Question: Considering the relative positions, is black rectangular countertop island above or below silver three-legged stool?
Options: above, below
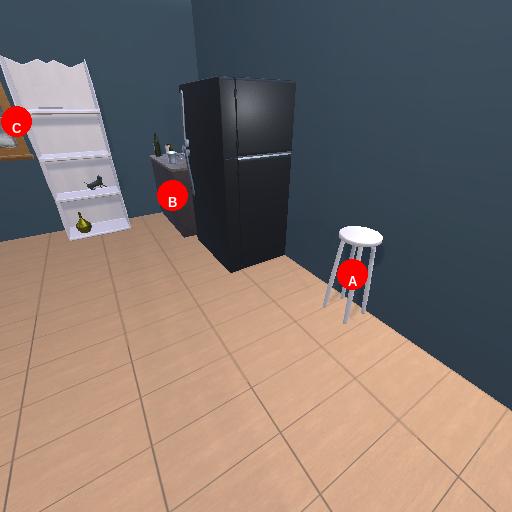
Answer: above